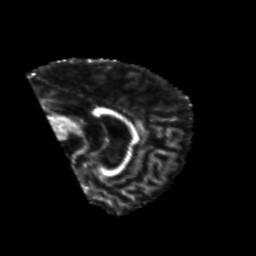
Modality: FA
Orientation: sagittal
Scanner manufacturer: siemens
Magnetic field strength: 3 T
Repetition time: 6.8 s
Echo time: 0.093 s